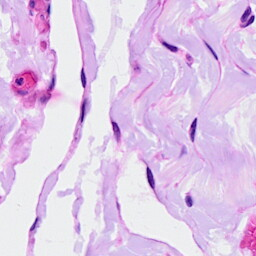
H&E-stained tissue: Ovarian